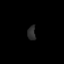
Tissue: prostate
Cell type: Fibroblasts
Senescence score: 0.8244
Nuclear area (px): 118
Mean DAPI intensity: 43.161